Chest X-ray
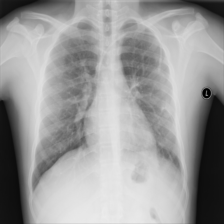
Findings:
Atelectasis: negative
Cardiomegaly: negative
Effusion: negative
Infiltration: negative
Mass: negative
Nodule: negative
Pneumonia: negative
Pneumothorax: negative
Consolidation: negative
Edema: negative
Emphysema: negative
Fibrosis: negative
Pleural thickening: negative
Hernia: negative